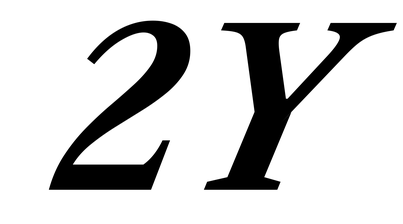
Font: LibreCaslonText-Italic_Bold_Italic